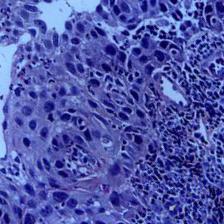
Diagnosis: OSCC